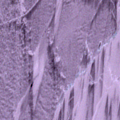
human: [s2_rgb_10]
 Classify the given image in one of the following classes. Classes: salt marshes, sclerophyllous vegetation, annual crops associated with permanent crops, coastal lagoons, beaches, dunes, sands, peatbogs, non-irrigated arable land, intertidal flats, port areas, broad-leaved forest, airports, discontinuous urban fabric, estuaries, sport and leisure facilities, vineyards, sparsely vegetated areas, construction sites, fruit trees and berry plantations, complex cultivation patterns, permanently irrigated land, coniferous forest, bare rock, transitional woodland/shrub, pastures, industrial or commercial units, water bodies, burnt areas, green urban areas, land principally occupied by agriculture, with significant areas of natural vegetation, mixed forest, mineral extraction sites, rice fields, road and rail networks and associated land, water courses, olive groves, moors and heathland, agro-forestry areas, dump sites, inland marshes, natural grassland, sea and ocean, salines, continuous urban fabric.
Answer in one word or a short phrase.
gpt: sea and ocean